Question: I currently don't have code to show as an example because I been trying to make this work but not even coming close to making it work as expected. I can't show the images because of an NDA. So will describe the best I can.
Basically:
1. I have a logo image inside of a div. The div has margin:0 auto; so it is centered in the browser.
2. I have a "Arrow" png image with transparent background that needs to be flushed against the right side of the browser.
3. The catch is, No matter how wide you make the browser window, I need the arrow tip to stay next to right side of the logo with the tail of the arrow still being flushed against the right side of the browser.
4. The content of the page will be centered as well. Just in case this info was needed.
Basically I need the arrow to resize to the browser width, but make sure the arrow tip is always pointing at the logo.
All my attempts makes the div too big, causing the logo to just be flushed all the way to the left and not centered.
I understanding that may consist of the arrow being sliced into two images, but even then I am still confused on to how I can make this actually work. Starting to think it isn't something that is possible.
Here is an image to explain, I am sure once I figure out how to do the top arrow arrow I can get the bottom arrow. The bottom arrow is slightly different because the arrow tip may be at different places depending on the page.

Note: I only tested it on chrome, firefox and safari, all recent versions as of this post. Not sure what issues I will run into with other versions or IE.
HTML
'''
<div class="header-wrapper">
<div class="header">
<img src="images/logo.png" />
</div>
<div class="arrow-wrapper">
<div class="arrow-tail"></div>
</div>
</div>
'''
CSS Code
'''
.header-wrapper{
position:relative;
width:100%;
overflow:hidden;
}
.header {
position: relative;
z-index: 10;
height: 69px;
margin: 0 auto;
}
.arrow-wrapper {
z-index: 5;
background:url(../images/arrow_tip.png) no-repeat top left;
width: 50%;
position: absolute;
left: 50%;
top: 18px;
padding: 0 0 0 120px;
height:23px;
margin-left:140px;
}
.arrow-tail{
background:url(../images/arrow_tail.png) repeat-x top left;
height:23px;
width:100%;
}
'''
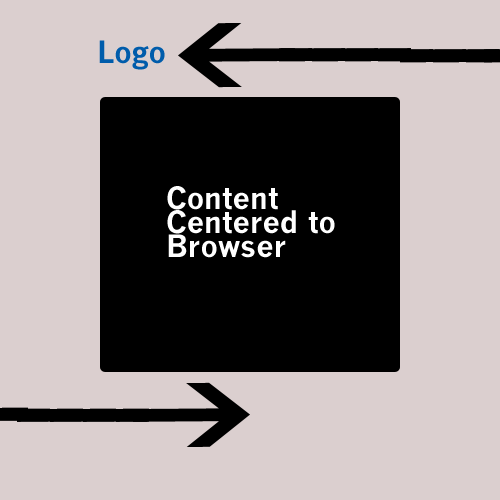
Answer: If I got you right, this could a be a solution:
<URL>
HTML:
'''
<div class="main">
<div class="header"></div>
<div class="arrow_container">
<div class="arrow">&larr;&dash;&dash;</div>
</div>
</div>
'''
CSS:
'''
.main{
position: relative;
width: 100%;
overflow: hidden;
}
.header{
position: relative;
opacity: 0.5;
z-index: 10;
width : 400px;
height: 100px;
margin: 0 auto;
background: #ccc;
}
.arrow_container {
z-index: 5;
background: #88b7d5;
width: 50%;
position: absolute;
left: 50%;
top: 10px;
padding: 10px 0 10px 200px;
}
.arrow{
padding: 10px;
background: #eee;
font-size: 32px;
}
'''